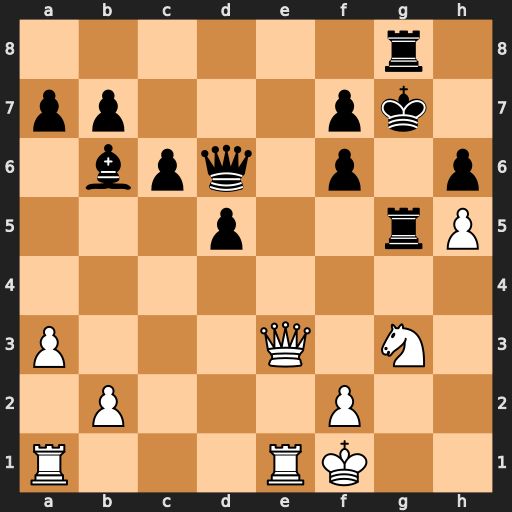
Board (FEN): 6r1/pp3pk1/1bpq1p1p/3p2rP/8/P3Q1N1/1P3P2/R3RK2
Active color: w
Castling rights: -
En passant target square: -
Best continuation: Qxg5+ fxg5 Nf5+ Kf6 Nxd6